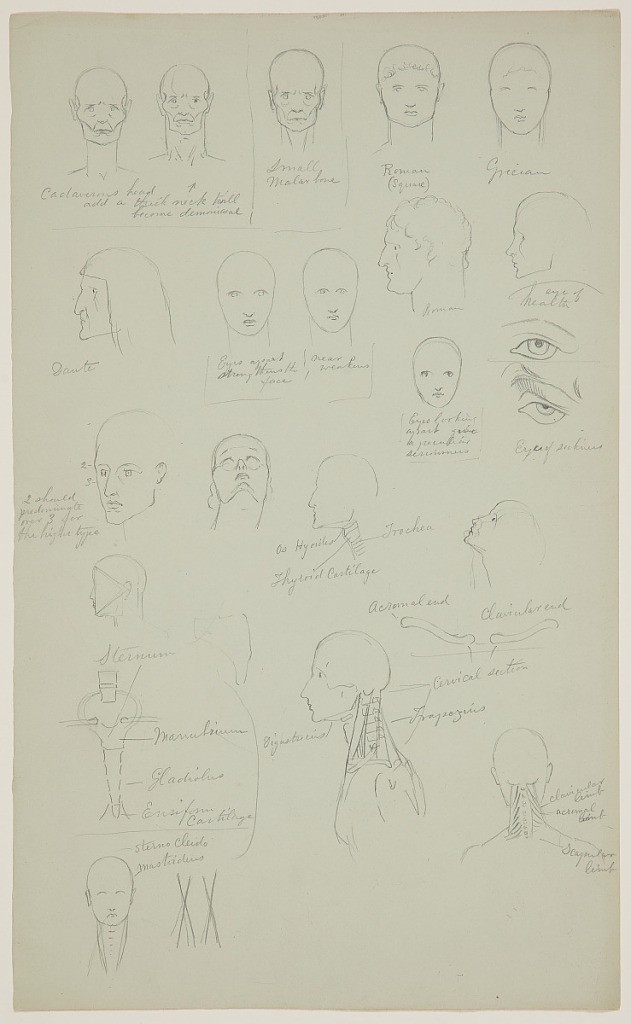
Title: Anatomical Sketches of Heads and Facial Expressions
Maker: Frederic Edwin Church, American, 1826–1900
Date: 1877–80
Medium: Graphite on gray-green wove paper; verso: graphite
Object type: Drawing
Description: Figure sketches showing twenty-four anatomical views of the human head, neck, eyes, and sternum. Five frontally viewed heads are shown along the upper margin: the three at left belonging to a deceased individual with emaciated features, while the two at upper right represent the ostensibly "Roman" and "Greek" type of heads/faces (based on pseudo-scientific and misleading phrenological analyses popular in the 19th century). Below these, six other heads are included: three in left profile and three viewed frontally. At far right, two sketches of eyes are visible: the uppermost one representing an "eye of health," while the lower one, an "eye of sickness." At center, five other representations of heads are included--two looking upward (one viewed frontally, the other in profile), while at lower left, a diagram of the human sternum is articulated in some detail. Finally, at lower right, two anatomical drawings of the musculature and skeletal structure of the human neck are included.

Verso: Figures sketches showing eight anatomical views of the human head, torso, and leg. Along the upper margin, three drawings show (from left to right) a twisted head and neck from an oblique angle, the torso, shoulders, and head of a figure with their head leaning backwards and neck arched upwards, and, at upper right, the head and shoulders of a male figure shown from above. At center, the upper body, left arm, and part of the neck and chin of lying or deceased individual are clearly delineated. Below it, the outline of a lower leg and foot are shown beside an isolated sketch of a nose. At lower right, a view of an elderly man in left profile is shown above the outline of a woman's head, also in left profile. The man's face has several wrinkles.